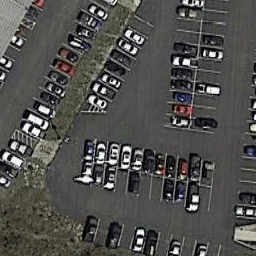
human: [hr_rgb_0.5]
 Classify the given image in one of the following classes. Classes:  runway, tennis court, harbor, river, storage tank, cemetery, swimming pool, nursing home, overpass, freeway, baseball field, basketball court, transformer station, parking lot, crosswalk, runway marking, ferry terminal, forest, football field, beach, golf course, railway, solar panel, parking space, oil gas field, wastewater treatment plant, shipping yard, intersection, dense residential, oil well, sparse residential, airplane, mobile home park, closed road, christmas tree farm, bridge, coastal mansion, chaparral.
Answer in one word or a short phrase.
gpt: parking lot